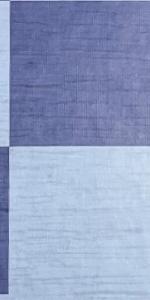
Label: Empty